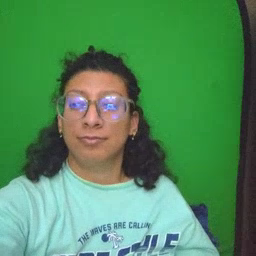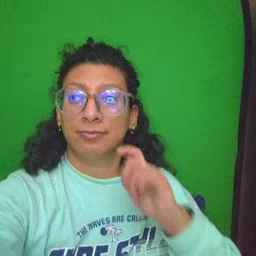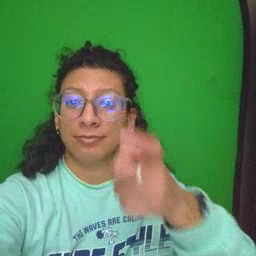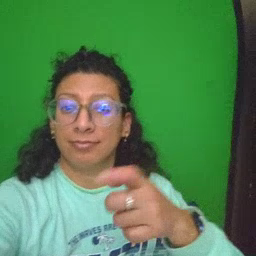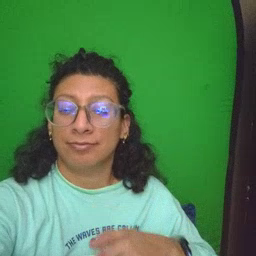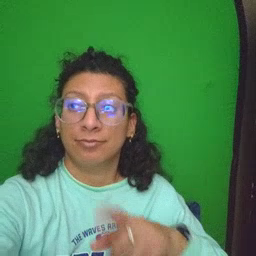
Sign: give